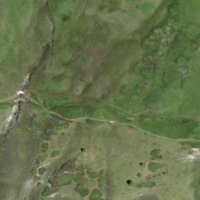
EUNIS habitat code: 26
Species observed at this site:
Lonicera caerulea